Interaction volume radius: 5 \u00c5
Interaction volume height: 10 \u00c5
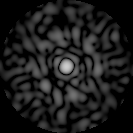
Disorder parameter: 0.8289